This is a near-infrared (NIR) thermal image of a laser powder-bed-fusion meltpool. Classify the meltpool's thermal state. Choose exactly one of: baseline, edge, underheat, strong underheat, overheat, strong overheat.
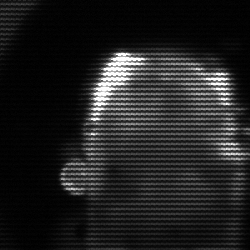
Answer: baseline